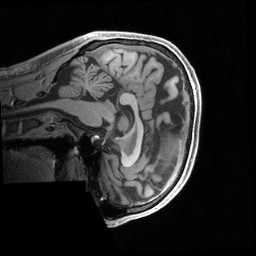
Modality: T1w
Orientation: sagittal
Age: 23
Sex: male
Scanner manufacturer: siemens
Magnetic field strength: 3 T
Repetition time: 2.4 s
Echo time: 0.00231 s